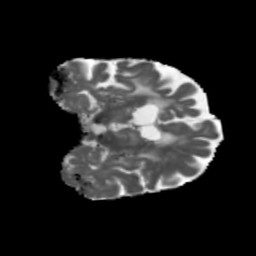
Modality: MD
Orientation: coronal
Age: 62
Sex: female
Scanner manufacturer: siemens
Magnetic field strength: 3 T
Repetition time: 5.47 s
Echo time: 0.0854 s